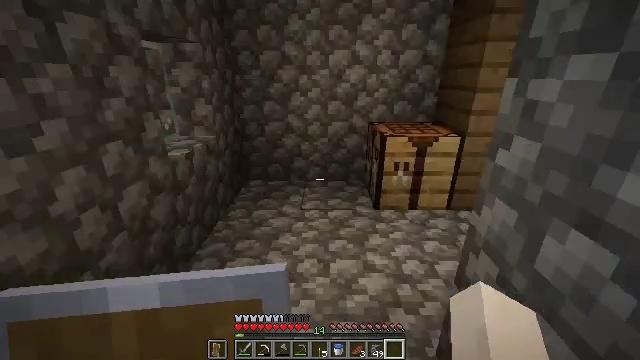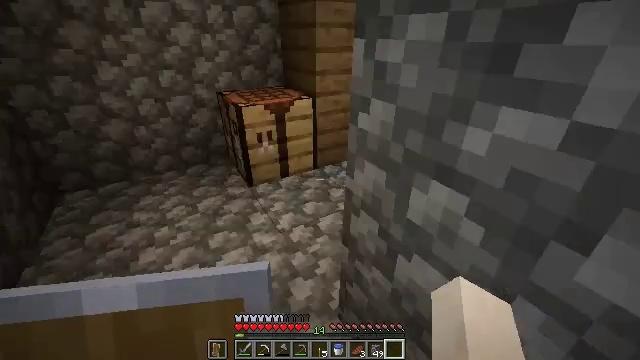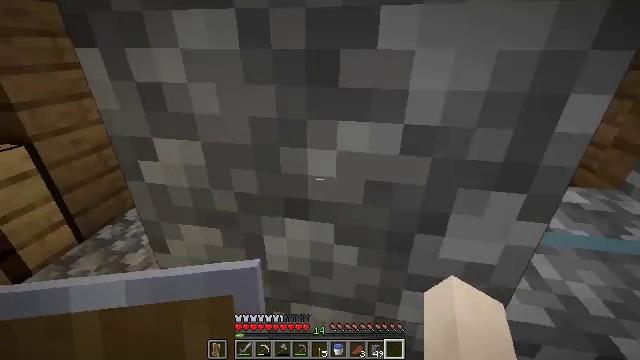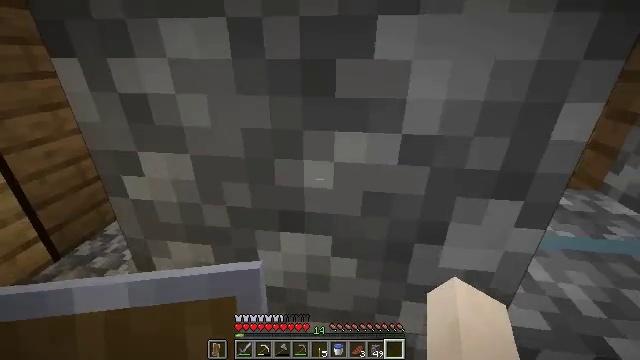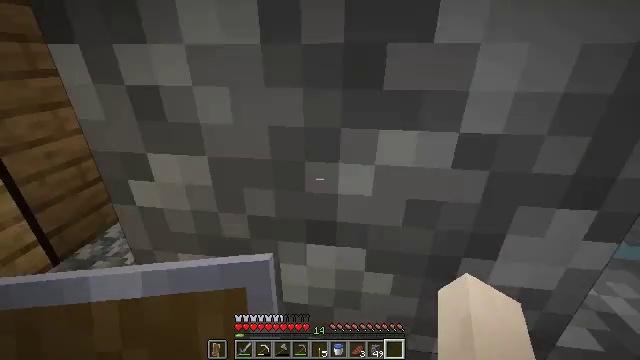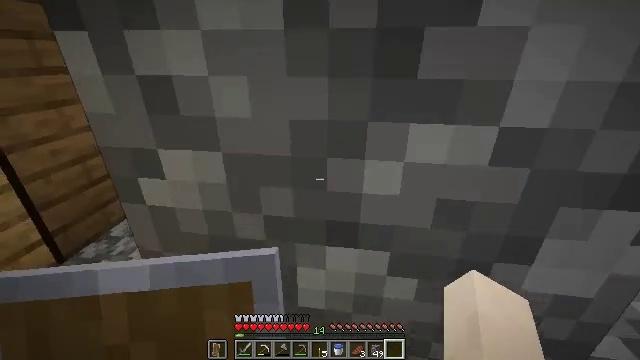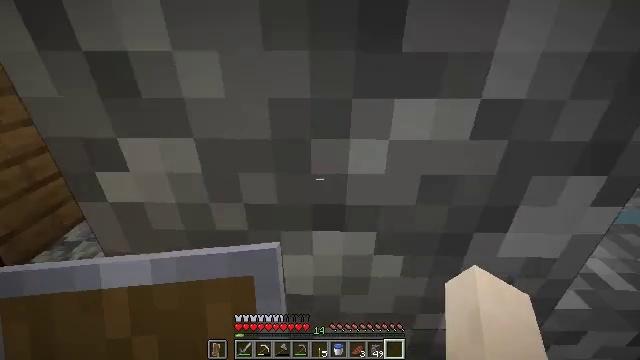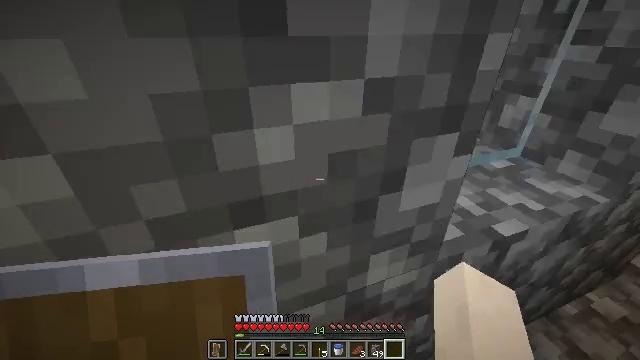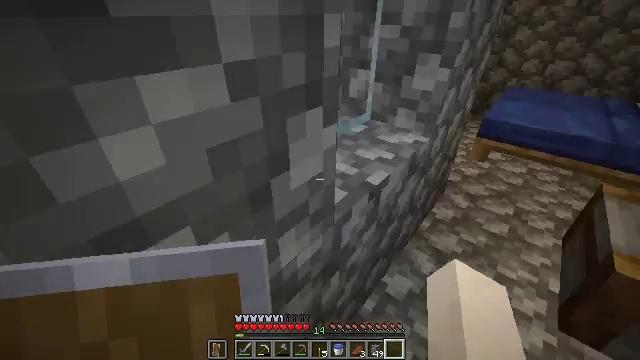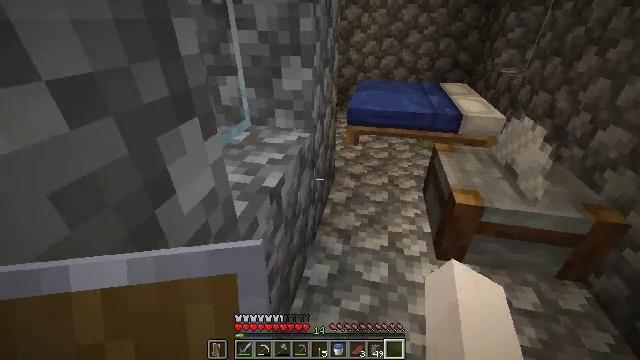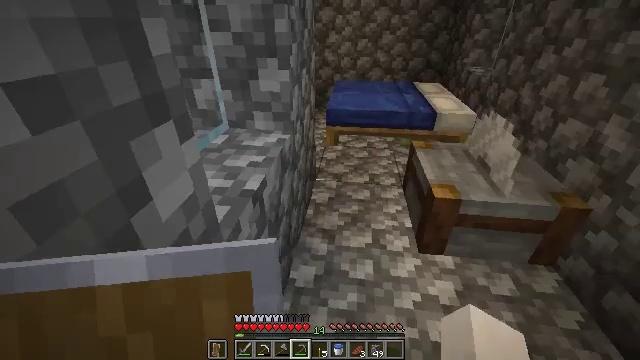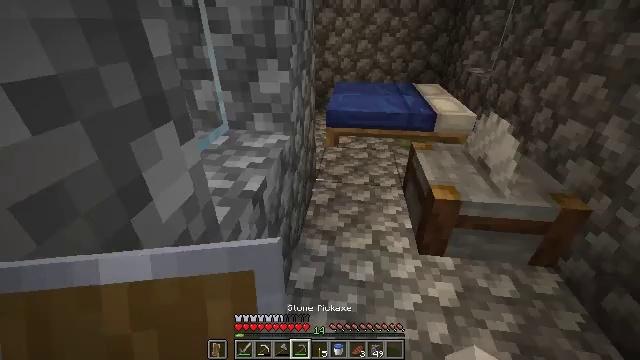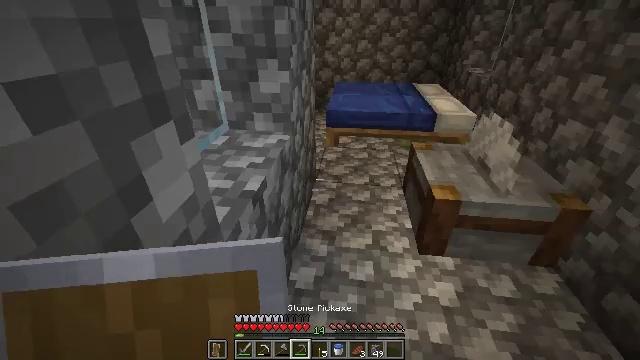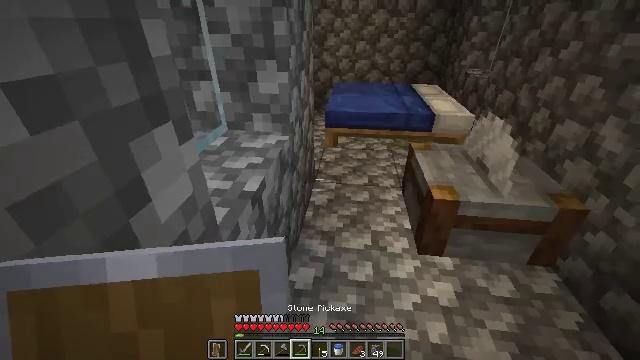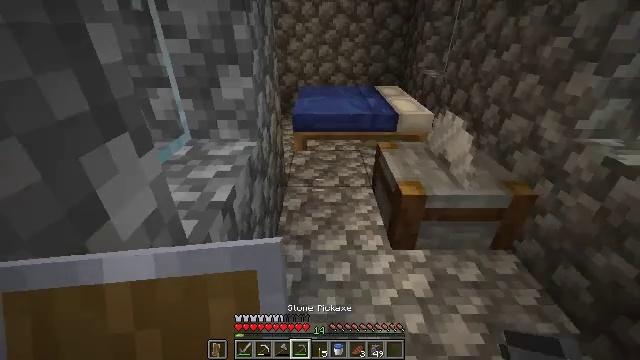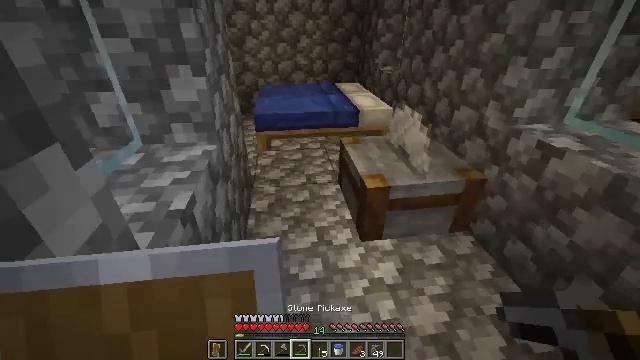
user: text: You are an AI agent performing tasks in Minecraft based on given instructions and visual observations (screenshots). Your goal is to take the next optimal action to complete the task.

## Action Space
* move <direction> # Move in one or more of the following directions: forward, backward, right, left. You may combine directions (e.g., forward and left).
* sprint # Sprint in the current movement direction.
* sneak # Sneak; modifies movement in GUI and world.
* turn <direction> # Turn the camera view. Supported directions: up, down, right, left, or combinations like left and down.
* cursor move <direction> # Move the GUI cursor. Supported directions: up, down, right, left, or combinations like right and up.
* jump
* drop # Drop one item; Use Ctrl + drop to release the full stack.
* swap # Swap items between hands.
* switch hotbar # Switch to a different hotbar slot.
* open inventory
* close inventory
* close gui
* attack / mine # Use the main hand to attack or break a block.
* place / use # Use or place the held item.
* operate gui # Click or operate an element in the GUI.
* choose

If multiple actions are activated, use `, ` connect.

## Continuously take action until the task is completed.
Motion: motion action
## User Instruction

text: Dismantle the stonecutter.
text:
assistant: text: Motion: move forward, turn right and down
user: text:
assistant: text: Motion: move forward, turn right and up
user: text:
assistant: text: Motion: turn right and up
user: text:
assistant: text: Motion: no_op
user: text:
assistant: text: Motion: no_op
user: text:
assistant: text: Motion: turn right and down
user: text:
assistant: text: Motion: turn right and down
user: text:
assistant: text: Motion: turn right and down
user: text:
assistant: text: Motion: turn right and up
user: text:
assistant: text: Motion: turn right, switch to hotbar 4
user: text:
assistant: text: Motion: switch to hotbar 4
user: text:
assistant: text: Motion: switch to hotbar 4
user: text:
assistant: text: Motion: no_op
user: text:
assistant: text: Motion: turn right
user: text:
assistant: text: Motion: move right, turn right
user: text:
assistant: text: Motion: move right, turn right
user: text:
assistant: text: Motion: move right
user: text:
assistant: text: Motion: move right, turn left
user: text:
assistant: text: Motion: move right, turn left
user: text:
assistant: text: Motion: turn left
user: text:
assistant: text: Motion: move forward
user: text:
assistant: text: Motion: move forward
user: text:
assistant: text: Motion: move forward
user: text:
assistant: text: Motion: move forward
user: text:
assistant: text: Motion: move forward
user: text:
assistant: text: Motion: move forward
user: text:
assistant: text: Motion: no_op
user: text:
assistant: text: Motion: move back
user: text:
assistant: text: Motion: move back
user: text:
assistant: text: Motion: move back